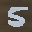
Label: 5